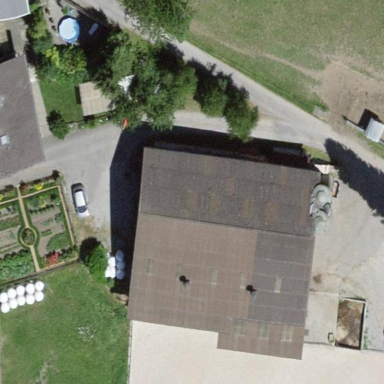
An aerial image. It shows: Rural barn.